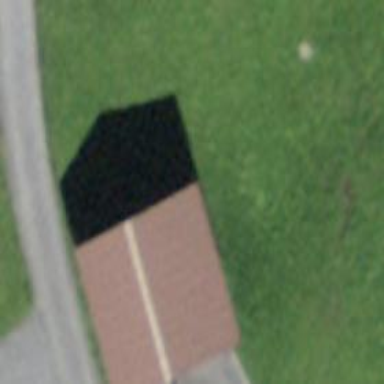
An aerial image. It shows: Shed building.